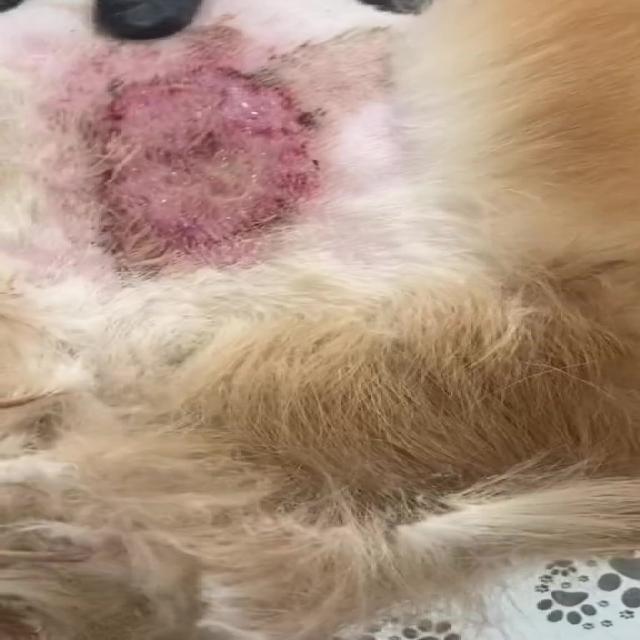
Canine dermatitis — inflammation of the skin presenting with erythema, pruritus, papules, and excoriation. May be allergic, contact, or atopic in origin.